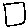
Label: square